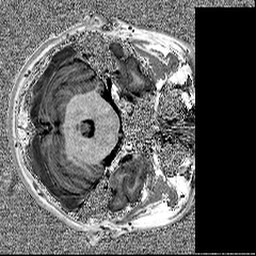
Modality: MP2RAGE
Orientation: axial
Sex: male